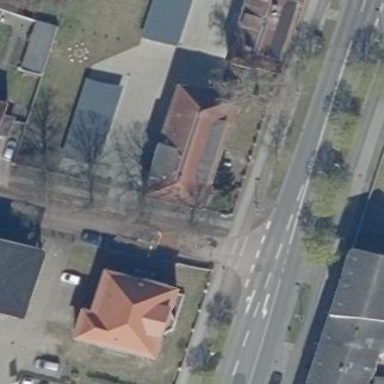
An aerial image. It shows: Hipped roof apartment building.